Field crop: maize
Growth stage: 2
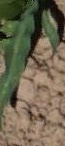
Species: maize